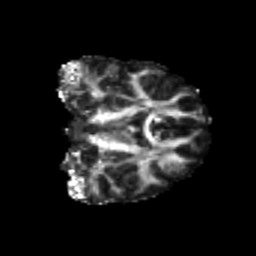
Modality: FA
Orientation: coronal
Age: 20
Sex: male
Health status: healthy
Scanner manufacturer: philips
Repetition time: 7.391 s
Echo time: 0.08599 s